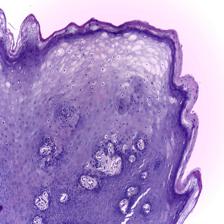
Diagnosis: Normal